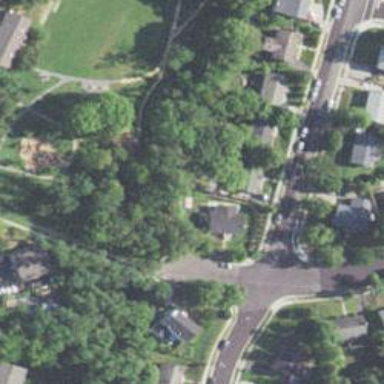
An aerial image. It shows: Neighborhood.